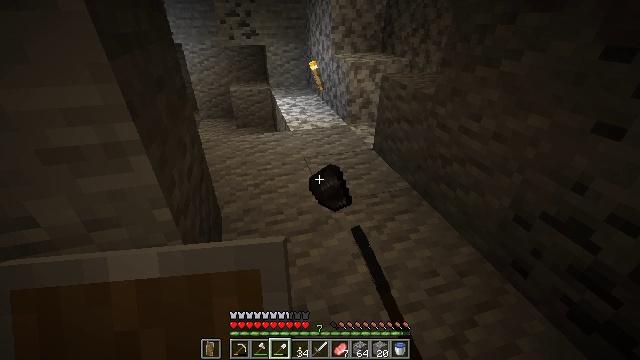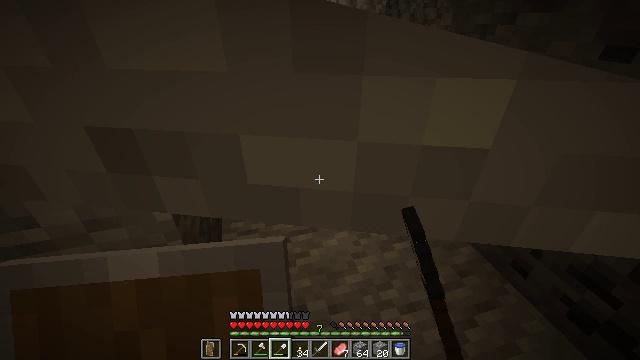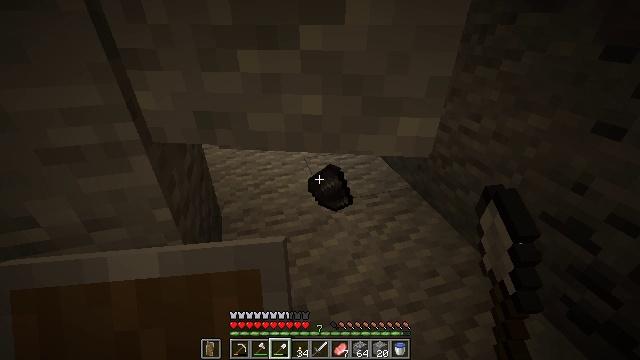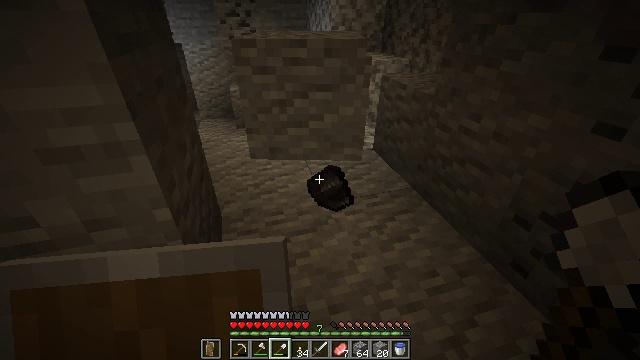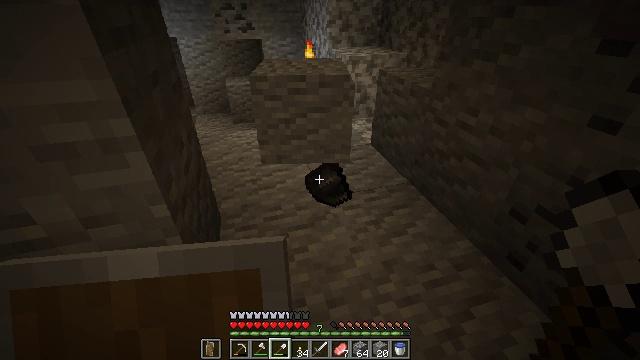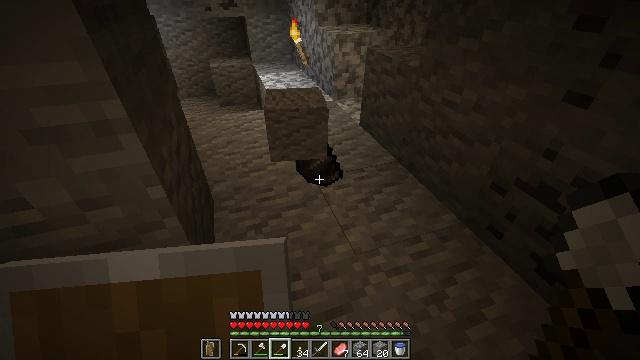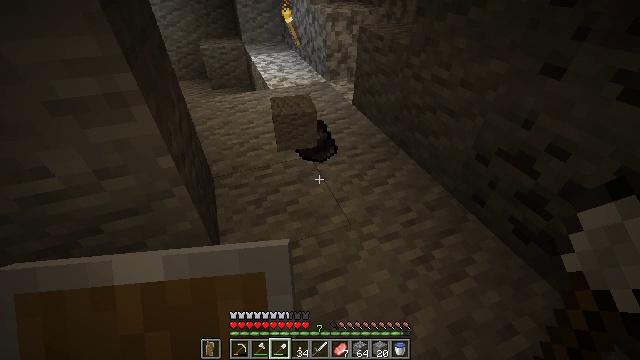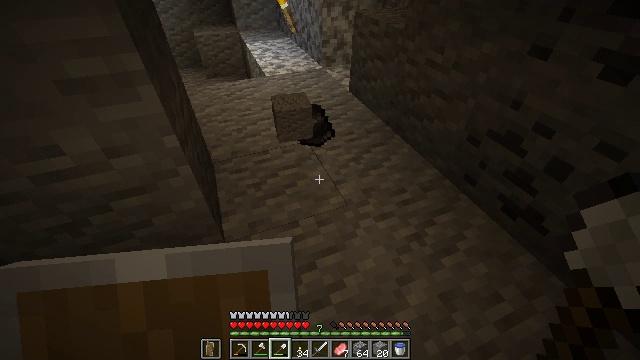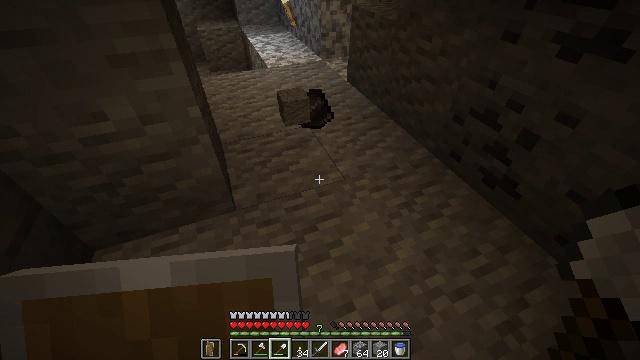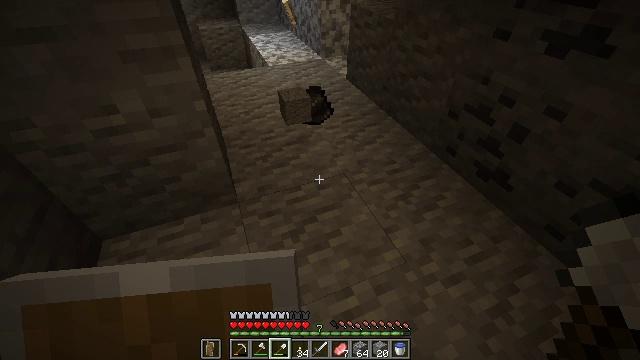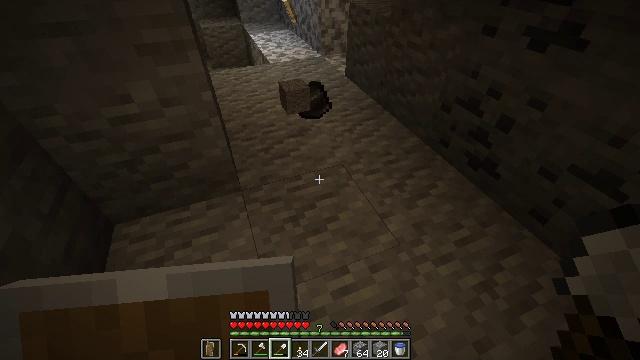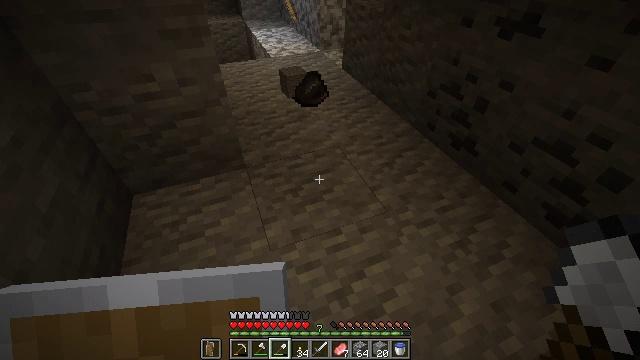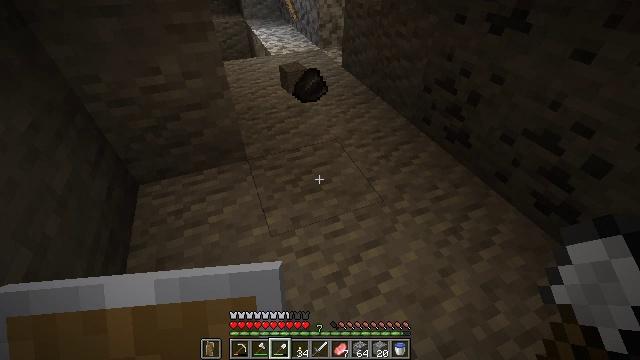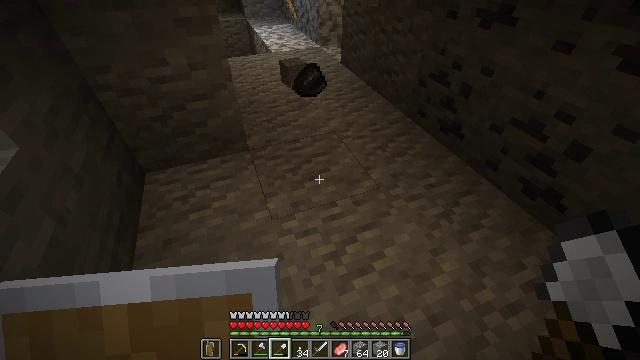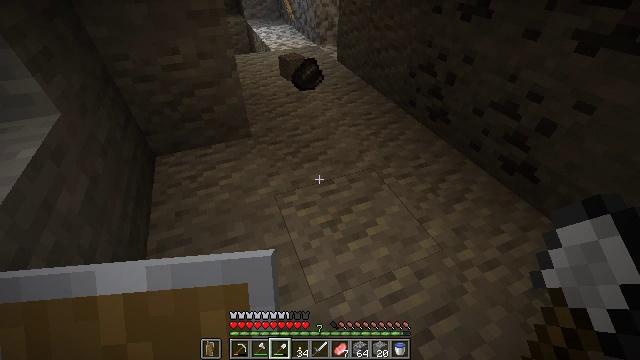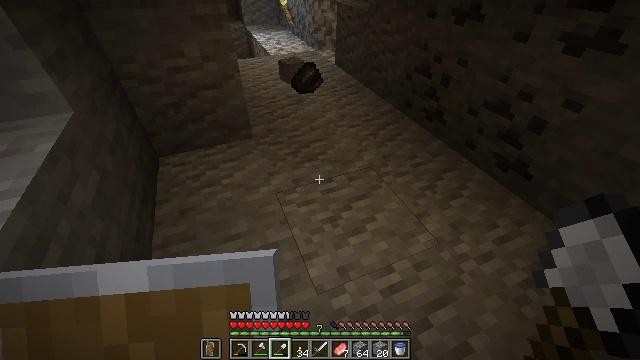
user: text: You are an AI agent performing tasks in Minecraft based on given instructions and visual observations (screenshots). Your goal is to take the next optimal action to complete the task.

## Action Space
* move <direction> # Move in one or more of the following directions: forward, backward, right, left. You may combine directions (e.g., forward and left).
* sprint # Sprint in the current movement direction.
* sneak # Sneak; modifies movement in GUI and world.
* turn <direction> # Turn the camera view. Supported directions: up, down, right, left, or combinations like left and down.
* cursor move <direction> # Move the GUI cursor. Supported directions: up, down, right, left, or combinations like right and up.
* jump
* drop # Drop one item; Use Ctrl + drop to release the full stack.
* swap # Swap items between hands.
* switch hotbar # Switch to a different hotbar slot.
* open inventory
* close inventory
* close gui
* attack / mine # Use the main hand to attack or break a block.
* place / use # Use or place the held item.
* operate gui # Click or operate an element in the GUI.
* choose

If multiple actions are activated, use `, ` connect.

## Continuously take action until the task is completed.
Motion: motion action
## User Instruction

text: Drop a polished andesite.
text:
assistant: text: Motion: no_op
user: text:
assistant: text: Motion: no_op
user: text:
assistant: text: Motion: no_op
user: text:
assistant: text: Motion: turn down
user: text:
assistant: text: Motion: move back, turn right and down
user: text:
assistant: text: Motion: move back, turn right and down
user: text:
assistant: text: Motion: move back, turn down
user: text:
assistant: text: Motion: move back
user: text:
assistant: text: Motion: move back
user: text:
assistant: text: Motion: move back
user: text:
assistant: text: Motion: move back
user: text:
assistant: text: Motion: move back
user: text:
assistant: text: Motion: move back
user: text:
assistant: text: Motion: move back
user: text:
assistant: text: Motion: turn up
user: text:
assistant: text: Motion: no_op
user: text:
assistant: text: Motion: no_op
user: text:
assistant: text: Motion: no_op
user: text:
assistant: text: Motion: no_op
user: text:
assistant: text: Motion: no_op
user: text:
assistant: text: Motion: no_op
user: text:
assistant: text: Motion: no_op
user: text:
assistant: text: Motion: no_op
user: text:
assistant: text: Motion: no_op
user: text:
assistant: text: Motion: no_op
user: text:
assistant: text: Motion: no_op
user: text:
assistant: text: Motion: no_op
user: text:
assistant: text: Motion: no_op
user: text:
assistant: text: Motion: no_op
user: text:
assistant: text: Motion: move forward